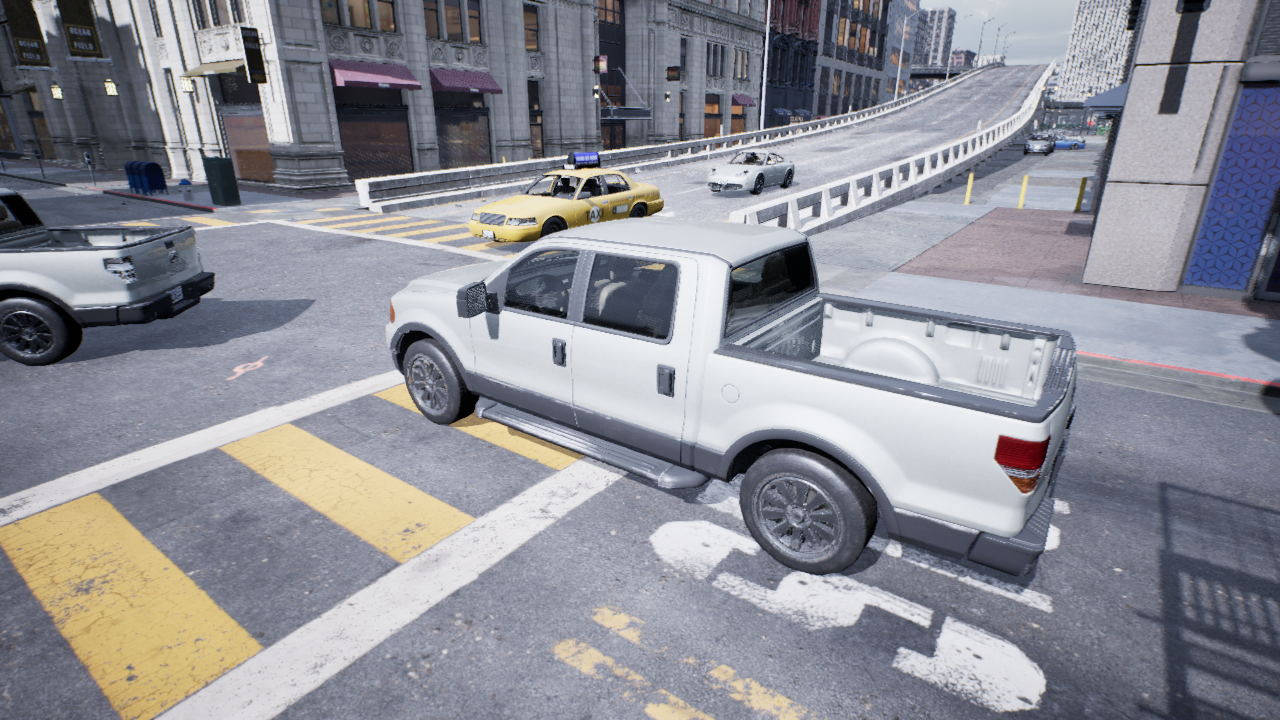
Venue: residential
Lighting: overcast
Vehicle rig: pickup